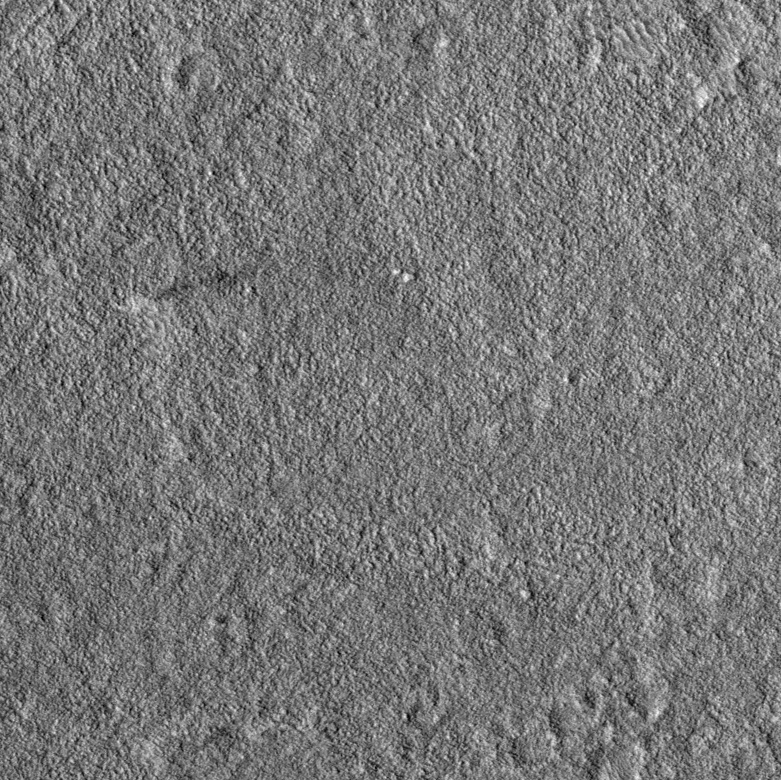
Label: dustdevil